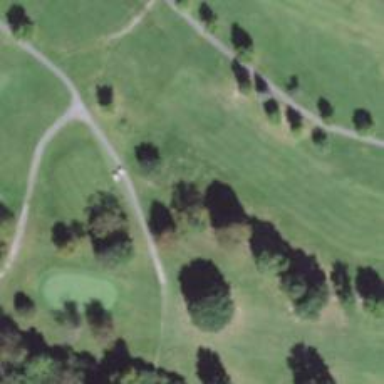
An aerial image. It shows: Path for both roads and golfers.